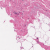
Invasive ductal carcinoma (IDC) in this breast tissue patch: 0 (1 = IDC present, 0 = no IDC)